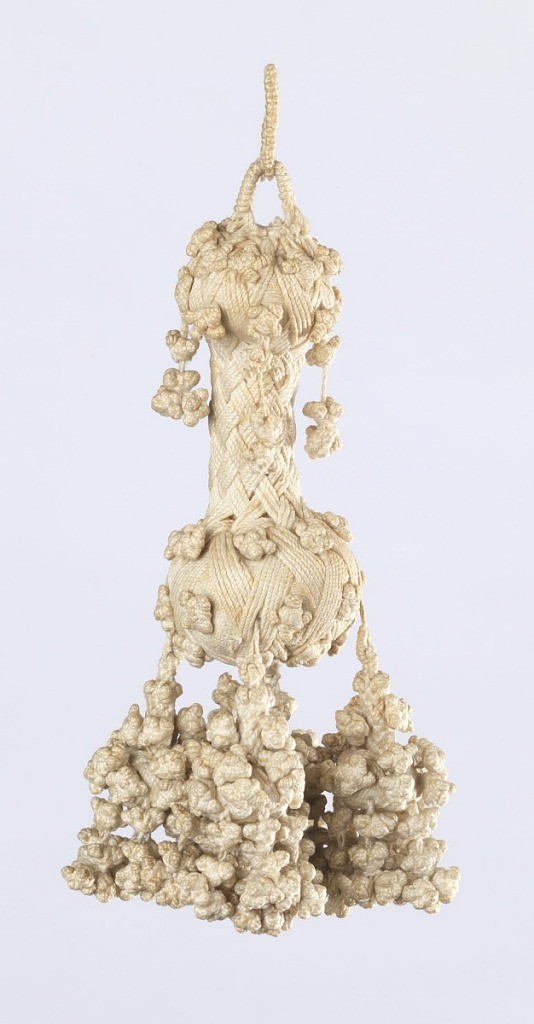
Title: Tassel
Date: late 16th–early 17th century
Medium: linen, wood Technique: braided and knotted Label: Braided and knotted linen, wood
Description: Pear-shaped linen tassel, braided and knotted. Short double loops attached to pear-shaped center from which hang five units made of small circular center with extensive knotting surrounding center part.